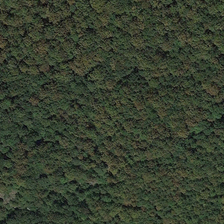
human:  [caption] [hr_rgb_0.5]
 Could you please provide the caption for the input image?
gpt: this piece of the yellow green forest is dense .

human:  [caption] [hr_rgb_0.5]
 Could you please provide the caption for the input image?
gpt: this piece of the forest is yellow green and dense .

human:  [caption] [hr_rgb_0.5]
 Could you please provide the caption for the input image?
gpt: many green trees are in a piece of front .

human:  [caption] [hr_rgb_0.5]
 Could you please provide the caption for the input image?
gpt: many green trees are in a piece of front .

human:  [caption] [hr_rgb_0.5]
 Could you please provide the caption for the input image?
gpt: this piece of the forest is yellow green and dense .